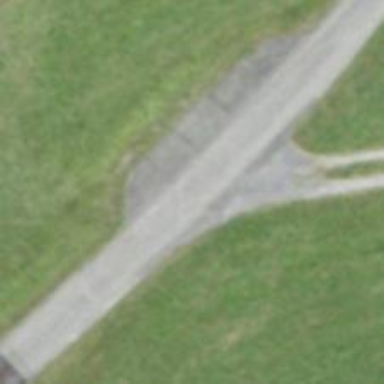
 suitable for hiking. The track is groomed for backcountry activities."